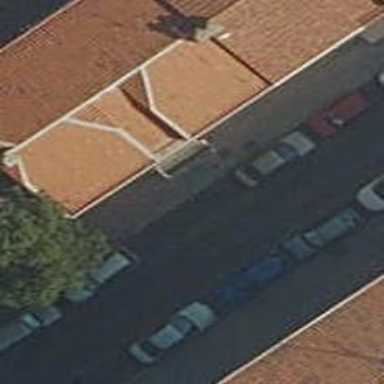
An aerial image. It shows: Image showing building with apartments.